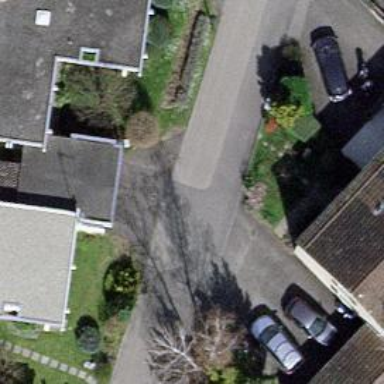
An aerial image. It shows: Smooth asphalt road in residential area.